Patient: sex M, age 68
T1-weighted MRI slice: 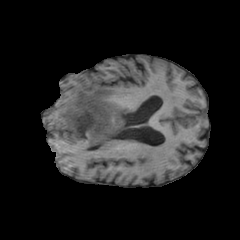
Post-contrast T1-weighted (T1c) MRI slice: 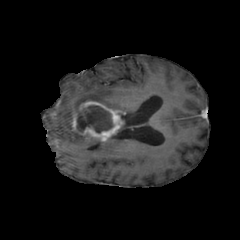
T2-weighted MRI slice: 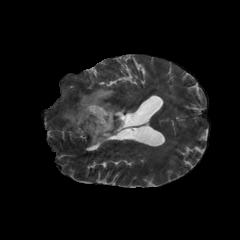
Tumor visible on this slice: yes
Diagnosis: Glioblastoma, IDH-wildtype
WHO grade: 4